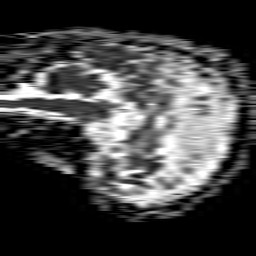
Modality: ADC
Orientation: sagittal
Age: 72
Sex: male
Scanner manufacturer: philips
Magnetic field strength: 1.5 T
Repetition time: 4.6 s
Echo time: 0.09059 s